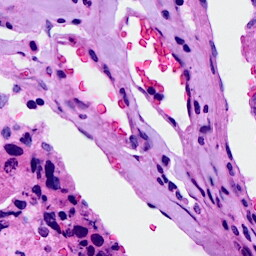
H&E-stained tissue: Breast